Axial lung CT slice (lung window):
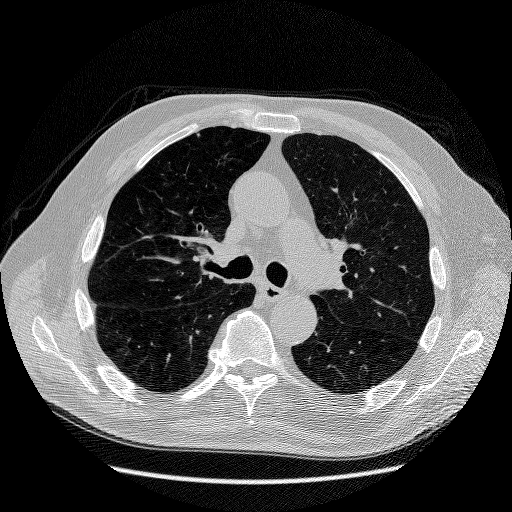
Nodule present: no